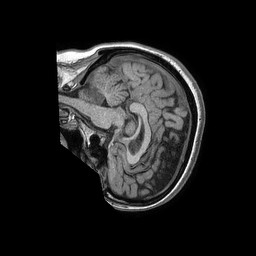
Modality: T1w
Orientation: sagittal
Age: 55
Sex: female
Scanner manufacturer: philips
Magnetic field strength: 1.5 T
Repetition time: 0.007675 s
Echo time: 0.003506 s